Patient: sex F, age 62
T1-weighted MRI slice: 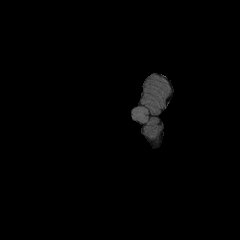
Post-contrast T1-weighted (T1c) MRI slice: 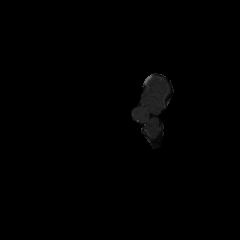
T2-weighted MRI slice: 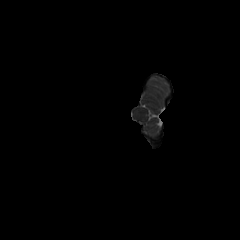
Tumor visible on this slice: no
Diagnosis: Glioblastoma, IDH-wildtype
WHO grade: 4